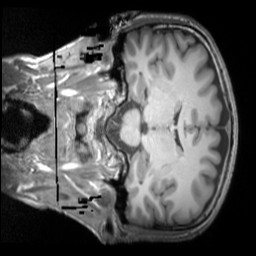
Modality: T1w
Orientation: coronal
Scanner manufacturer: siemens
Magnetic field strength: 3 T
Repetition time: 1.9 s
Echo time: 0.00267 s